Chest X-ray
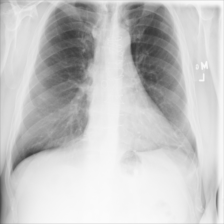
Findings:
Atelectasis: negative
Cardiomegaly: negative
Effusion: negative
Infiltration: negative
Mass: negative
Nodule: negative
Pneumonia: negative
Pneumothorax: negative
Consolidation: negative
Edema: negative
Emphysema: negative
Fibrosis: negative
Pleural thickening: positive
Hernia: negative